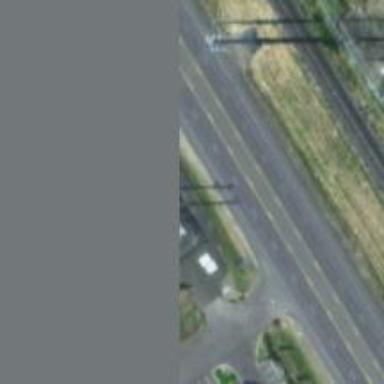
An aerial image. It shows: Power pole.